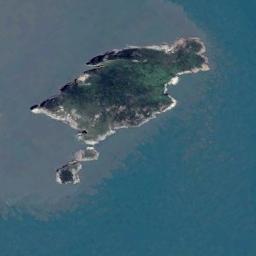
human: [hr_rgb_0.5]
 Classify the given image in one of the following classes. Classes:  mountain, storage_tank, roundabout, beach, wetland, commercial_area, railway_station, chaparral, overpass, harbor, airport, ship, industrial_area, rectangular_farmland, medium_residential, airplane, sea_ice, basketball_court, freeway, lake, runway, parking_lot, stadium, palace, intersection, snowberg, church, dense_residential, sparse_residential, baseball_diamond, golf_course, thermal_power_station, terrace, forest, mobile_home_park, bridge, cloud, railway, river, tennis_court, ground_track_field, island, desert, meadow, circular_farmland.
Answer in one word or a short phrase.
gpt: island